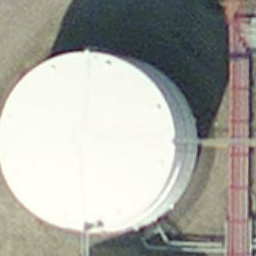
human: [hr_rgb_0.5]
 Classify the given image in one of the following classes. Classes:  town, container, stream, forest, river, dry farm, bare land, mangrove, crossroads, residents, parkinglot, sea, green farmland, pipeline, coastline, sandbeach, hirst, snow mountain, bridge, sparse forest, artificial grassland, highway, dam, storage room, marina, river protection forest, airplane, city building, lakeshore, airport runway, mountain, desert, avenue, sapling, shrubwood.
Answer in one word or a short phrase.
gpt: storage room